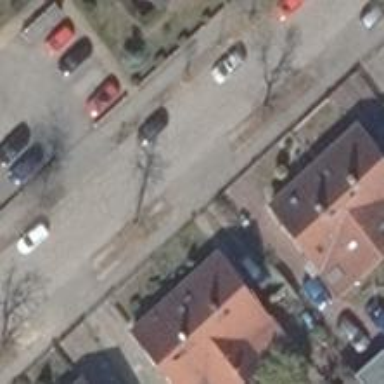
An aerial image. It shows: Residential road with separate sidewalks on both sides.